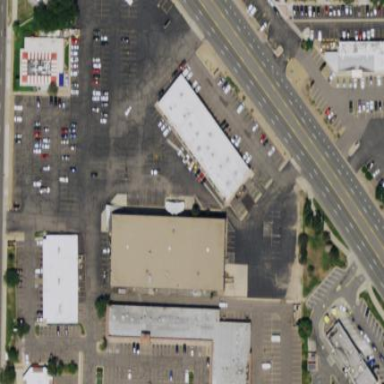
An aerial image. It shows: Retail area.